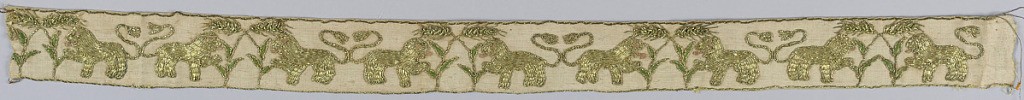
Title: Band
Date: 16th century
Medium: linen, silk, metal-wrapped silk, metal coils Technique: satin stitch embroidery for silk; couching stitch for metal-wrapped silk
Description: Narrow border of linen embroidered in gold with a pattern of confronted lions on either side of a plant.